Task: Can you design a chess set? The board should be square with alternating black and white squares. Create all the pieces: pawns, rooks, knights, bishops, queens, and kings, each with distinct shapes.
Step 4694:
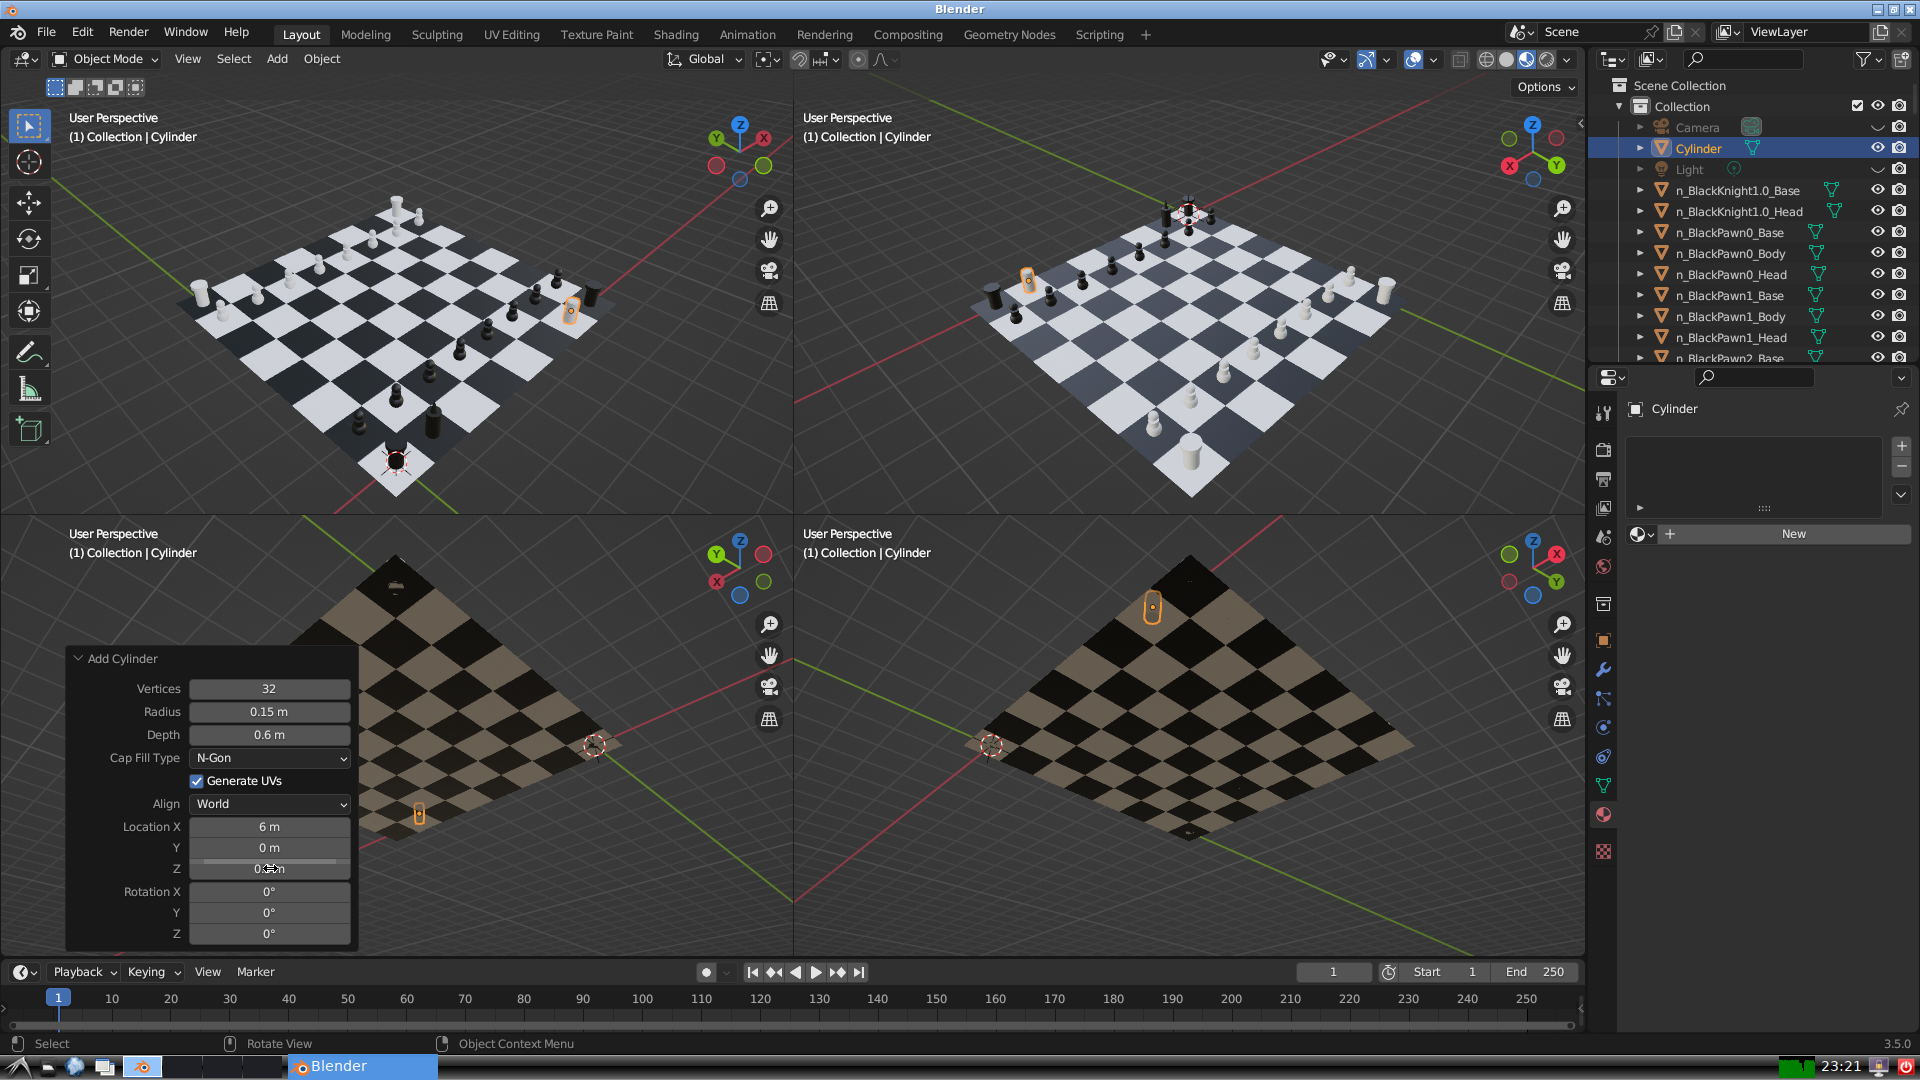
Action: {"mouse_move": [960, 540]}